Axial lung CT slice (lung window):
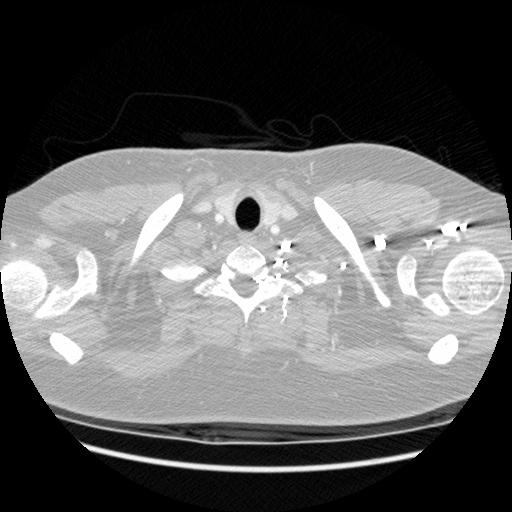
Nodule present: no